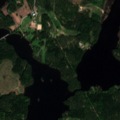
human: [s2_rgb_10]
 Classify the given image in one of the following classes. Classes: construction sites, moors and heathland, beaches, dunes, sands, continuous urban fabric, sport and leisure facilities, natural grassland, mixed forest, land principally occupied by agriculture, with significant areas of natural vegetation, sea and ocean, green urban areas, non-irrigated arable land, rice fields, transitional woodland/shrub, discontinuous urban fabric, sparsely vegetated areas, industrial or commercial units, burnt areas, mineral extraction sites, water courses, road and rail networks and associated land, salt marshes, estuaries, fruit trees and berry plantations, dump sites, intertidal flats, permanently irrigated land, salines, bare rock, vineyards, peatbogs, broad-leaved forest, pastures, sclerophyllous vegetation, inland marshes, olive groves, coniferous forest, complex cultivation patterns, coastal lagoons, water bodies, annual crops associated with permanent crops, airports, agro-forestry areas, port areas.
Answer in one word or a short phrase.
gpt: land principally occupied by agriculture, with significant areas of natural vegetation, coniferous forest, mixed forest, water bodies